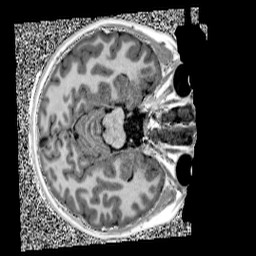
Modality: UNIT1
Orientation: axial
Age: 12
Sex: female
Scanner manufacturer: siemens
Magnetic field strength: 3 T
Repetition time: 4 s
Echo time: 0.00299 s